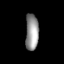
Tissue: lung
Cell type: Myeloid cells
Senescence score: 0.2429
Nuclear area (px): 464
Mean DAPI intensity: 149.399